Field crop: maize
Growth stage: 2
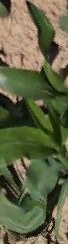
Species: maize